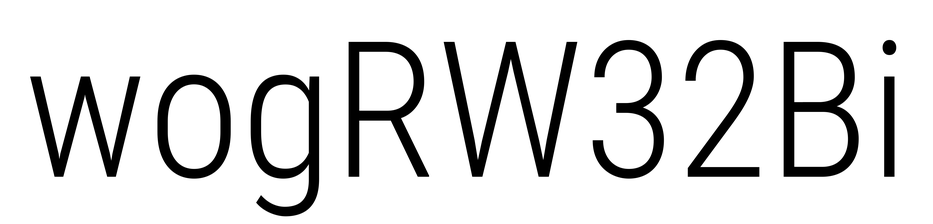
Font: Roboto_Condensed_Light